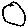
Label: circle